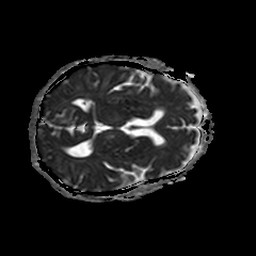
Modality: ADC
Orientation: axial
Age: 61
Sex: female
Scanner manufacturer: philips
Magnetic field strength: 3 T
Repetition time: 3.339 s
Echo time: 0.076 s